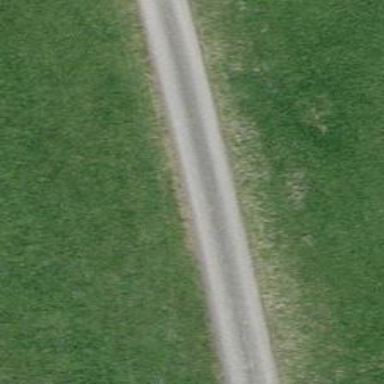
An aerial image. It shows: Track with grade 1 quality.